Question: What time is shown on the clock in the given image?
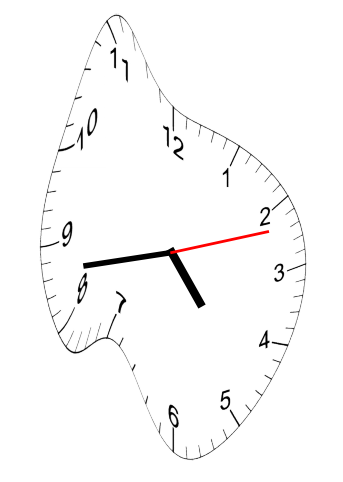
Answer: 04:43:12